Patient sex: M
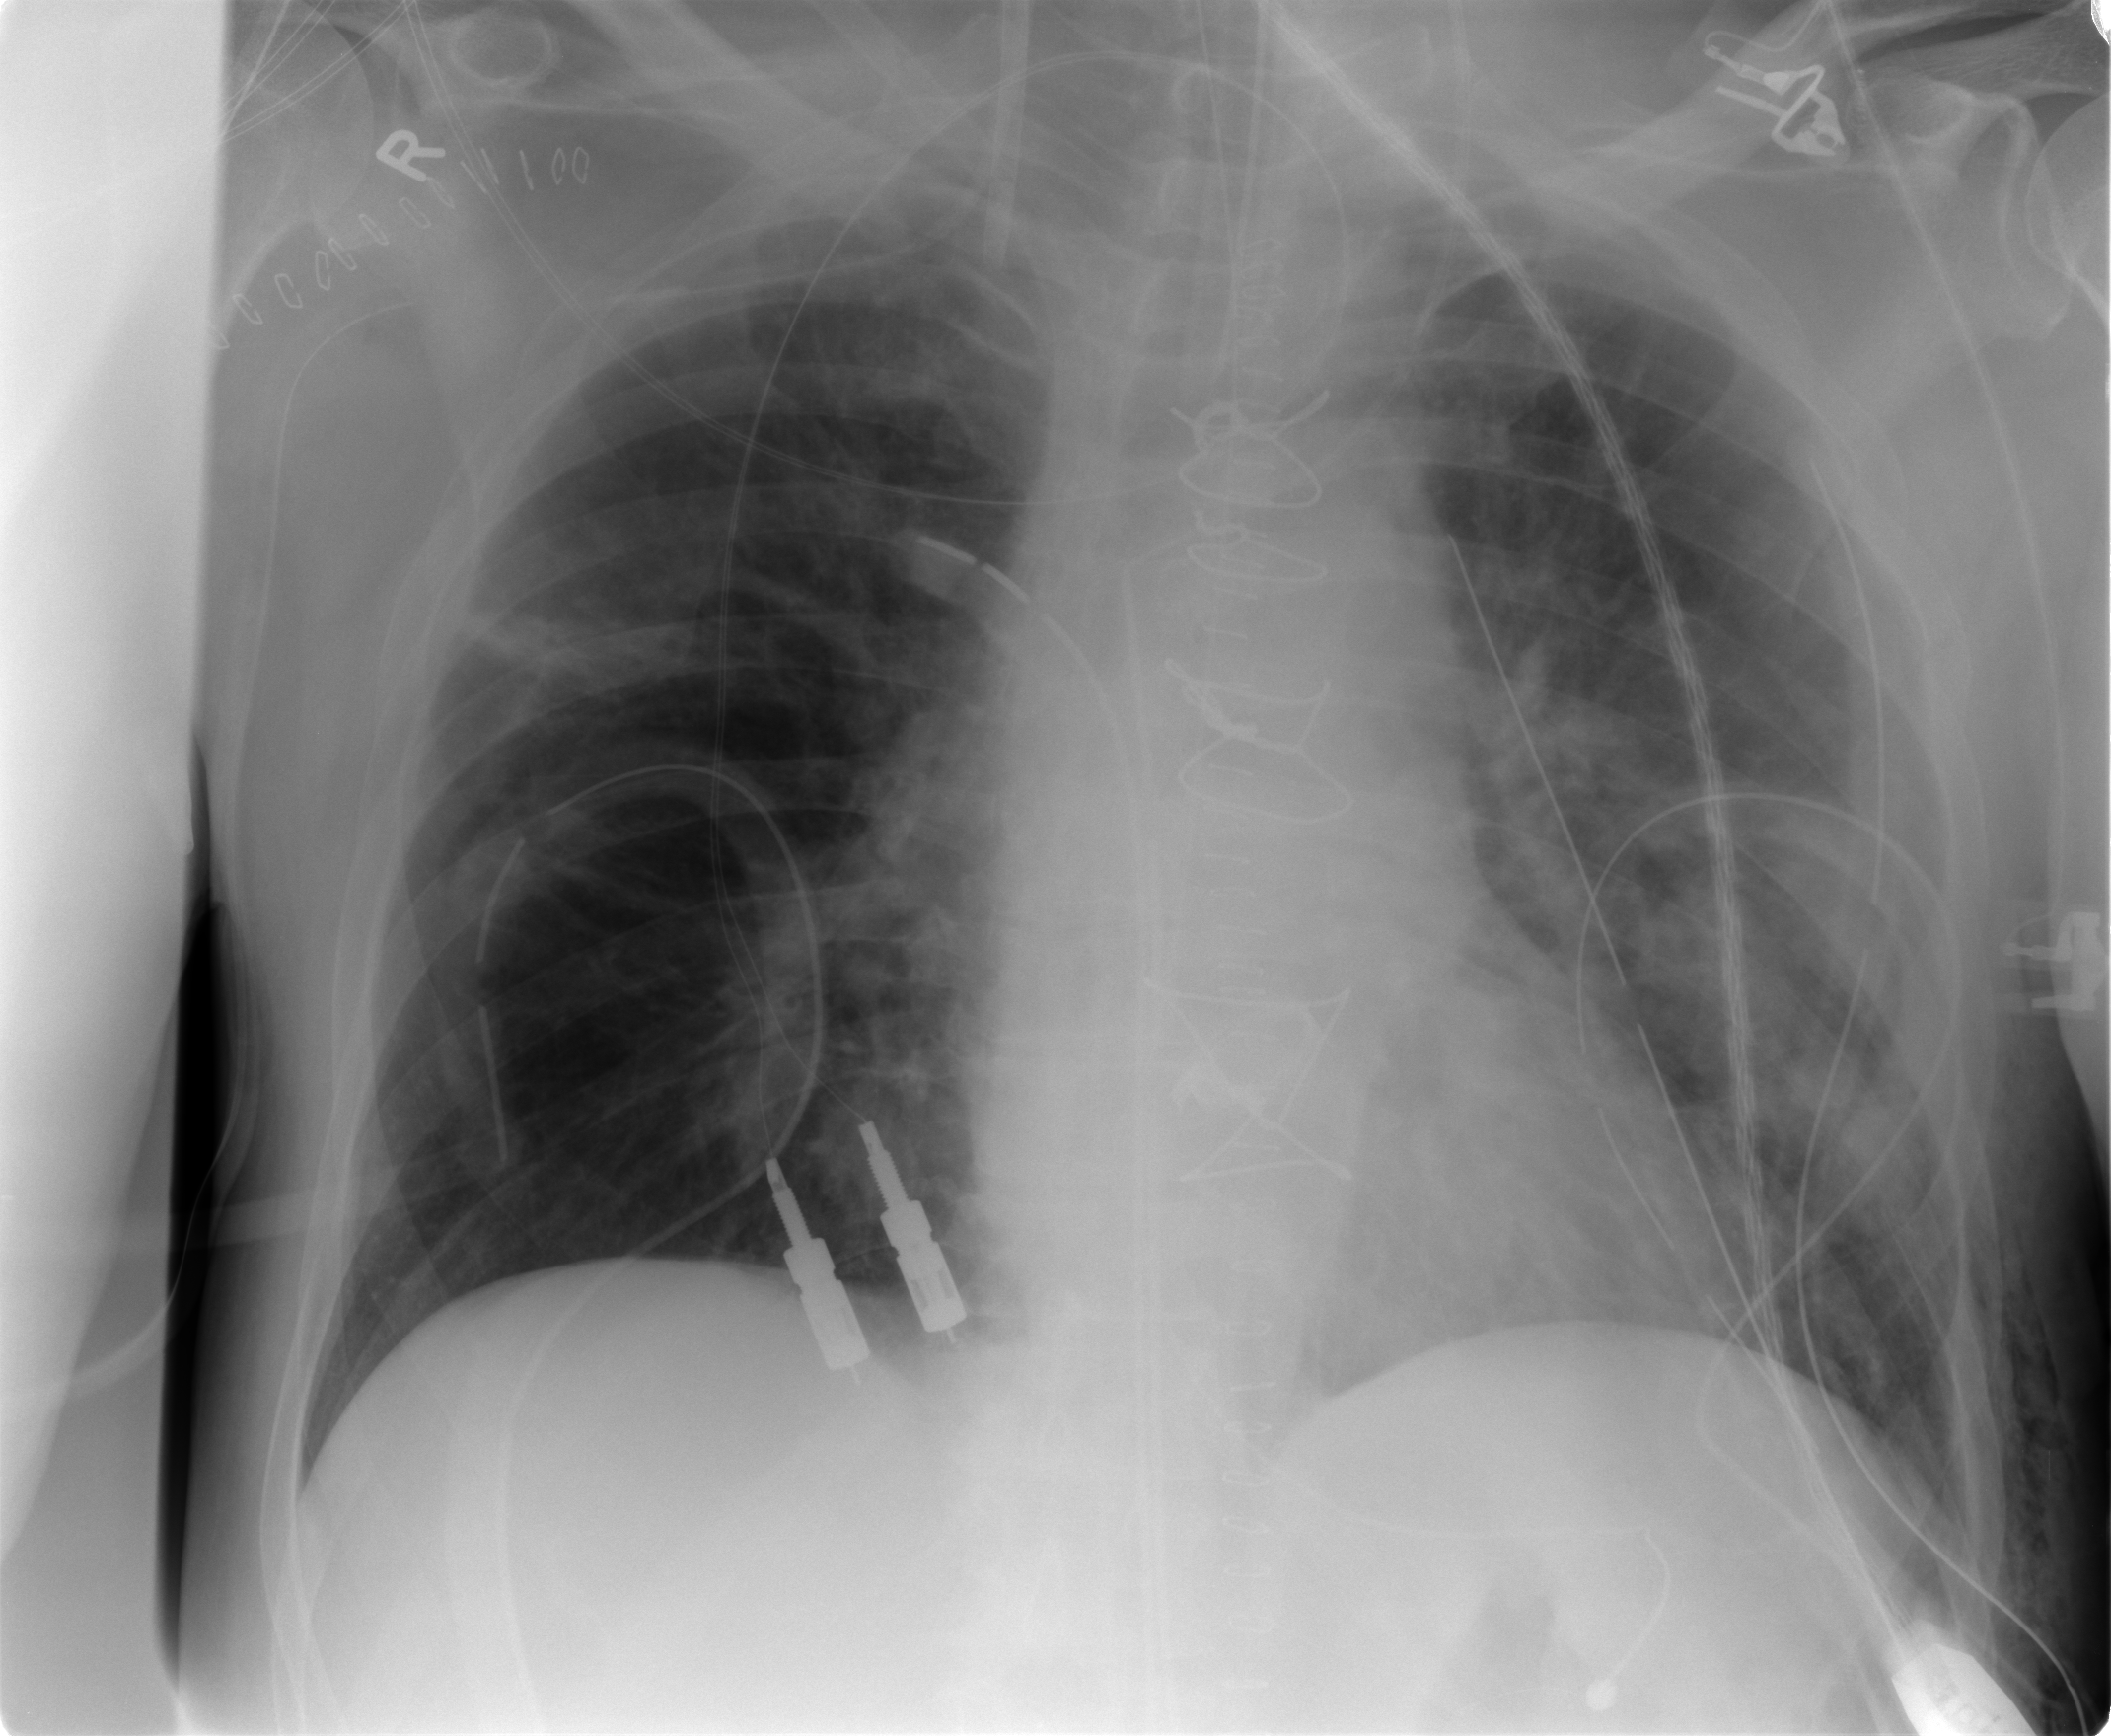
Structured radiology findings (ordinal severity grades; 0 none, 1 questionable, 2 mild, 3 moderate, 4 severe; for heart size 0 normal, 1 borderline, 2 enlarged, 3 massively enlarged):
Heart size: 0
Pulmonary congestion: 2
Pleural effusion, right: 0
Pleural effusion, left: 0
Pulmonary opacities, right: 1
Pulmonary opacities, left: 3
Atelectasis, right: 2
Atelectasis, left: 3